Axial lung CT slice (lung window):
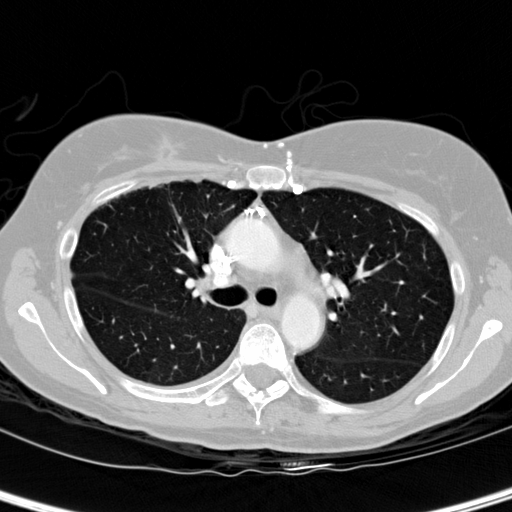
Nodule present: no